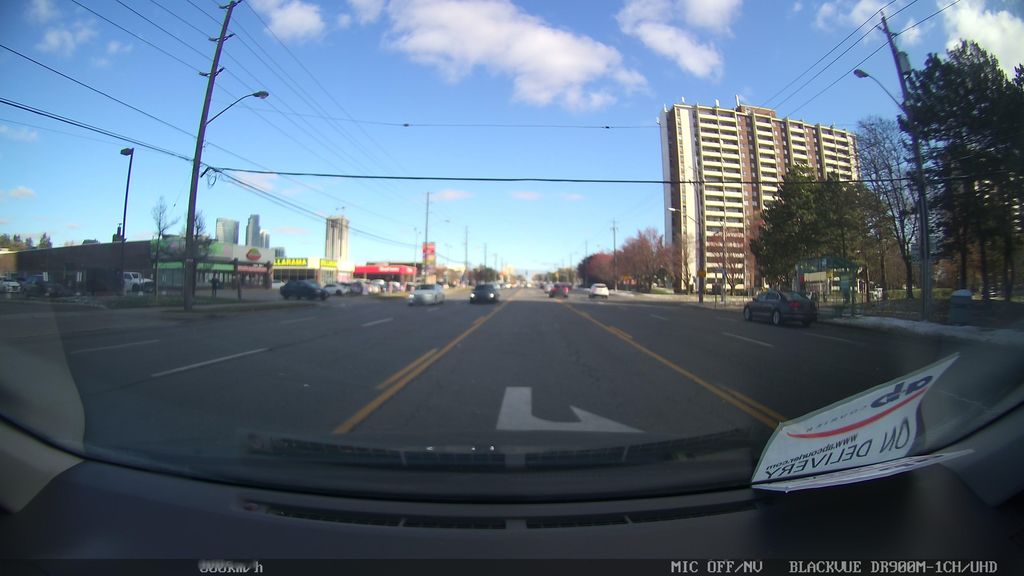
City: toronto